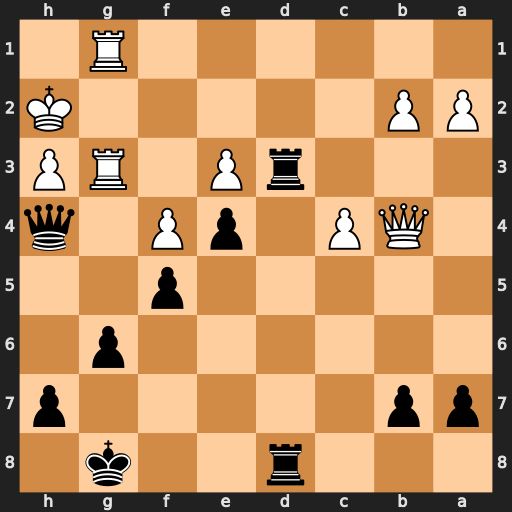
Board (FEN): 3r2k1/pp5p/6p1/5p2/1QP1pP1q/3rP1RP/PP5K/6R1
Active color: b
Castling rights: -
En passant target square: -
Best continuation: Rxe3 Rxe3 Qf2+ Rg2 Qxe3